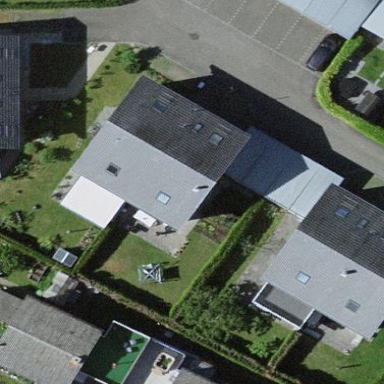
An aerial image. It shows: Terrace building.